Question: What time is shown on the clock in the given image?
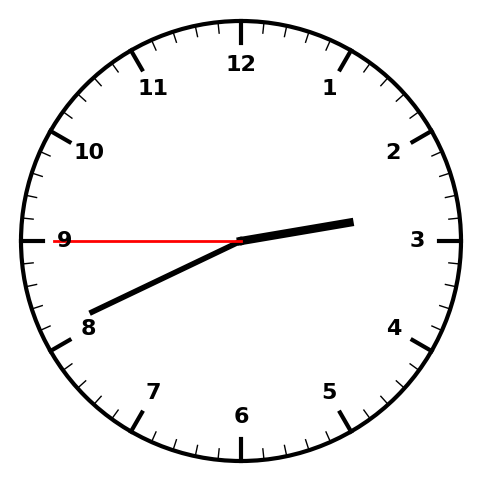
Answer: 02:40:45